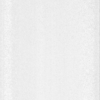
Label: dusty